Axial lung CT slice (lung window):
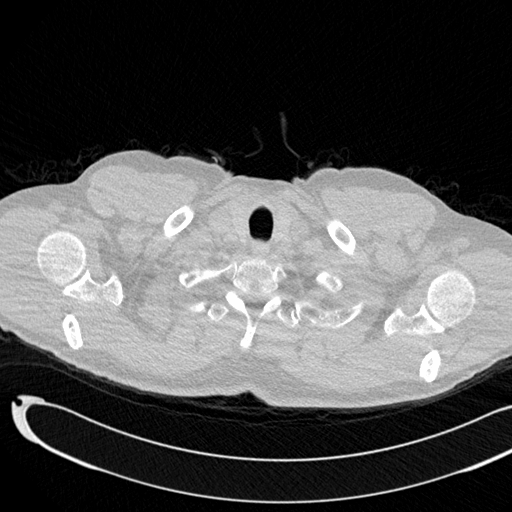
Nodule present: no